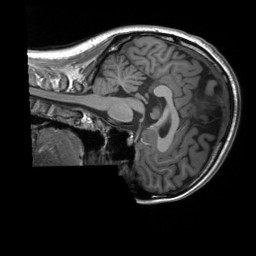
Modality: T1w
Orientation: sagittal
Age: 21
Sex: female
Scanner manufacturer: siemens
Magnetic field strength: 3 T
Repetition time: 2.3 s
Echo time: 0.00232 s